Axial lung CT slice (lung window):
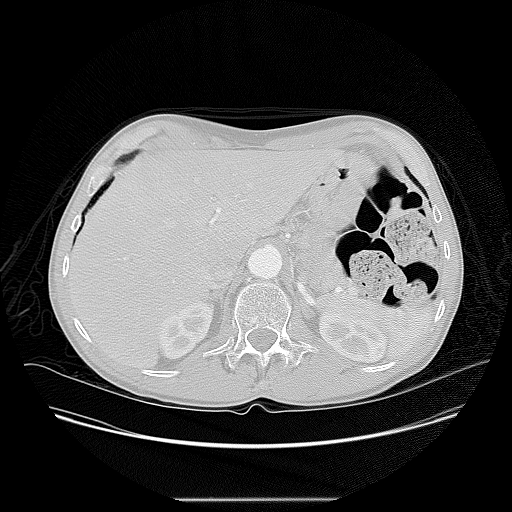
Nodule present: no